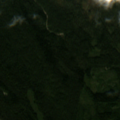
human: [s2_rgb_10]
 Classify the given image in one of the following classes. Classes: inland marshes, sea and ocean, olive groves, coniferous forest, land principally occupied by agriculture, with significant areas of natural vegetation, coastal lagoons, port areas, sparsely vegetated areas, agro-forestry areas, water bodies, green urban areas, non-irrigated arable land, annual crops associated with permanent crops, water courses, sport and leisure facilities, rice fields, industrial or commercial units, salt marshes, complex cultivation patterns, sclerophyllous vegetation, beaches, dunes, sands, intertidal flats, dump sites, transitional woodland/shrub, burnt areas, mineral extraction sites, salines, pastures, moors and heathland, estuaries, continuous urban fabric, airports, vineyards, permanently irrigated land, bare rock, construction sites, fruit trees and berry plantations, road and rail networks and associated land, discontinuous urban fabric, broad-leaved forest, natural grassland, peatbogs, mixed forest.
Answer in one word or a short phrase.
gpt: coniferous forest, transitional woodland/shrub